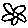
Label: flower